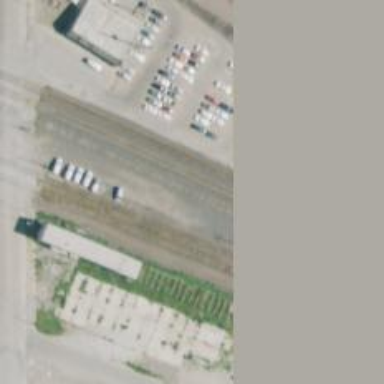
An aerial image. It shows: Railway siding for service.